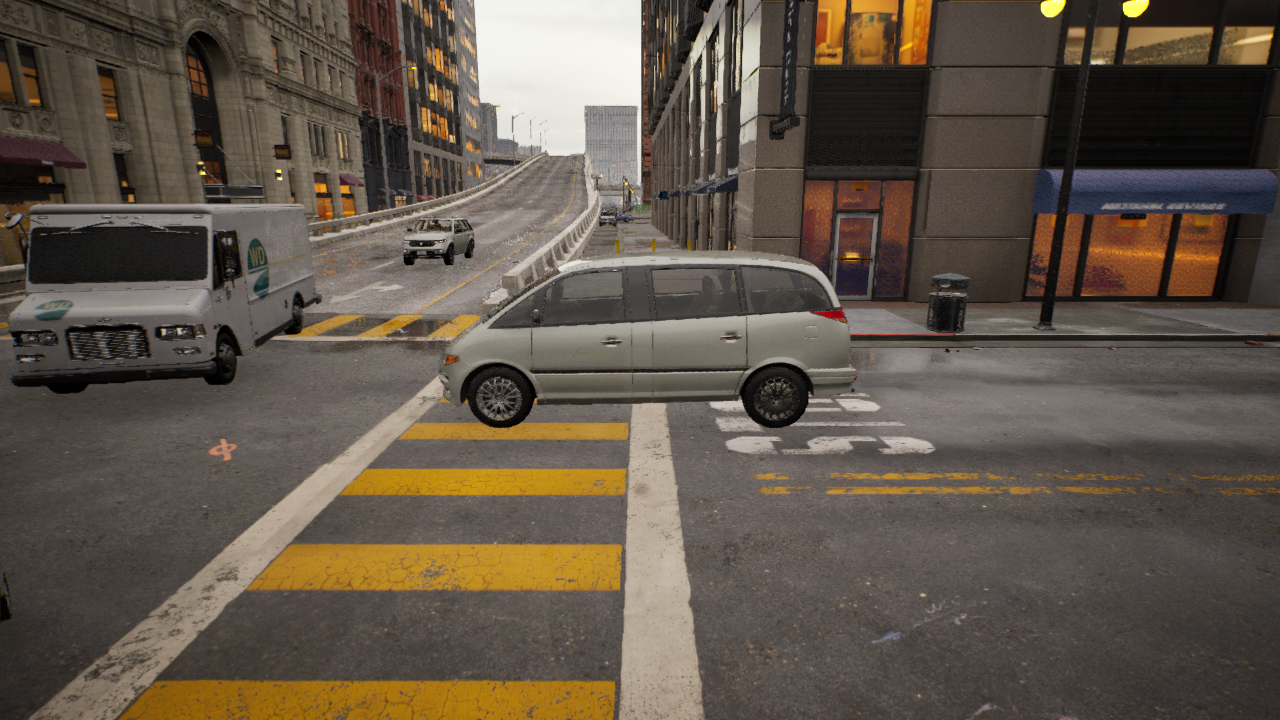
Venue: residential
Lighting: golden hour
Vehicle rig: minivan